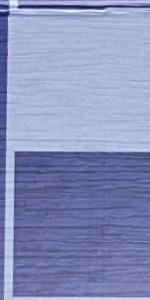
Label: Empty